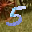
Label: 5